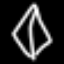
Label: diamond